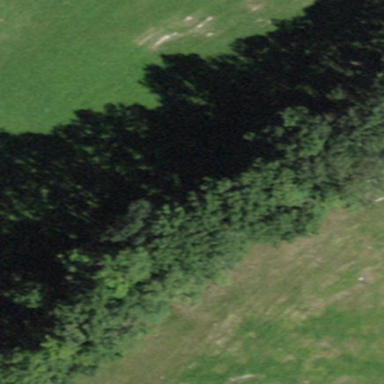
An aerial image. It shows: Forest area.